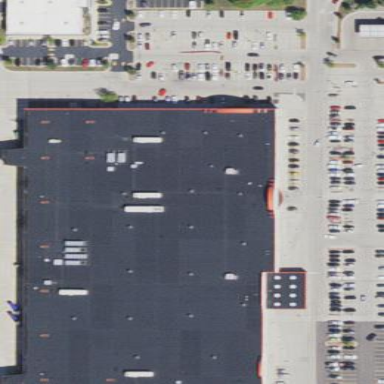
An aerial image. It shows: Retail building housing supermarket.